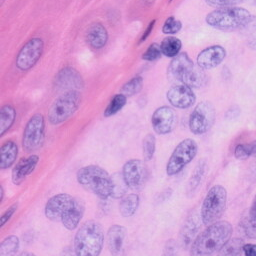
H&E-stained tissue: Skin